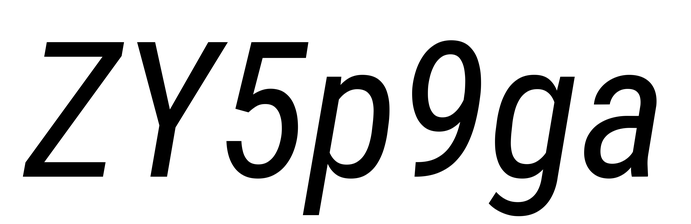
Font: Roboto-Italic_Condensed_Italic